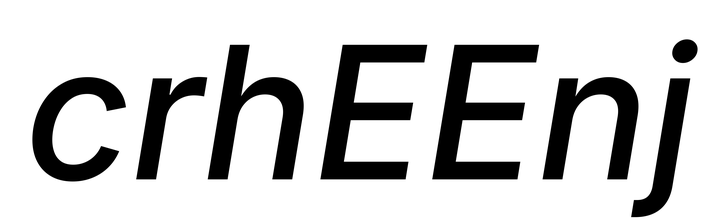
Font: Inter-Italic_Medium_Italic